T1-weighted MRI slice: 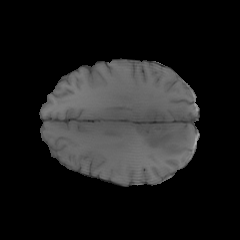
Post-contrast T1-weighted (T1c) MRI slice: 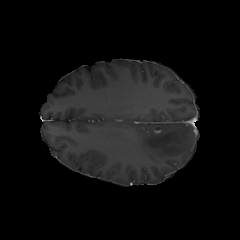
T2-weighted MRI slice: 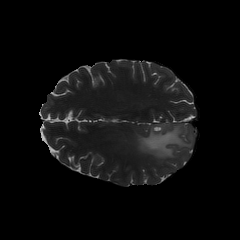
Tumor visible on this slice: yes